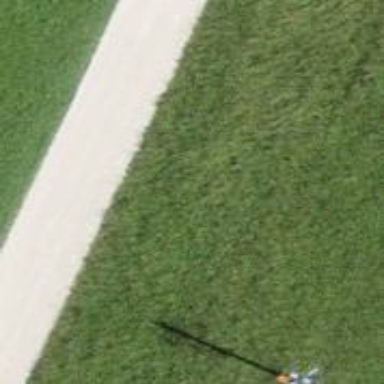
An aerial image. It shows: Pole with roofed pipeline marker.